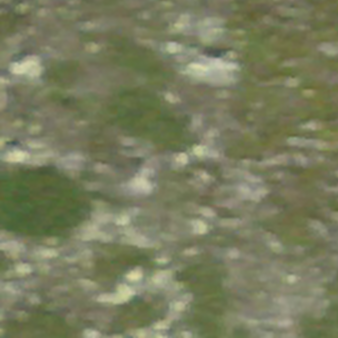
Label: other